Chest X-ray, PA view. Patient: 50 years old, sex M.
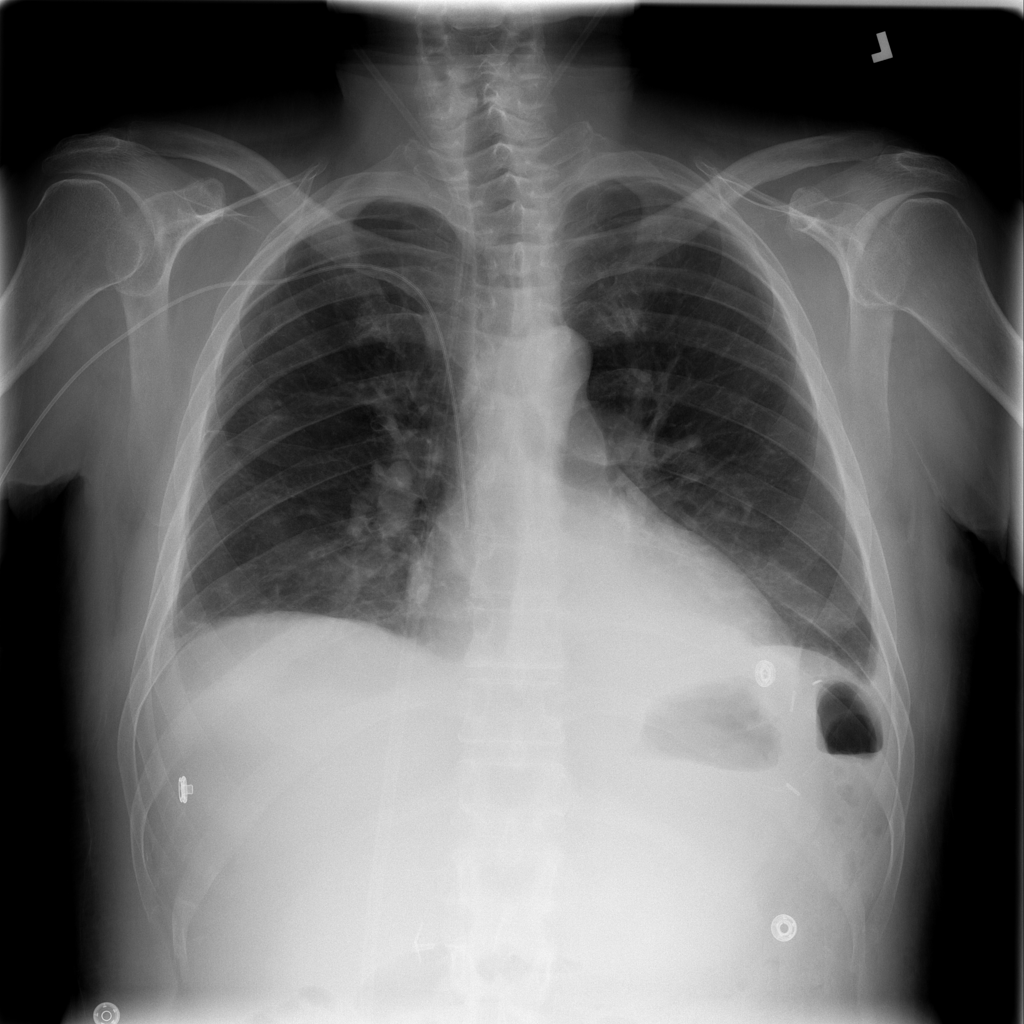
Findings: Effusion